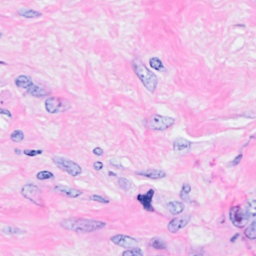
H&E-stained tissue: Breast